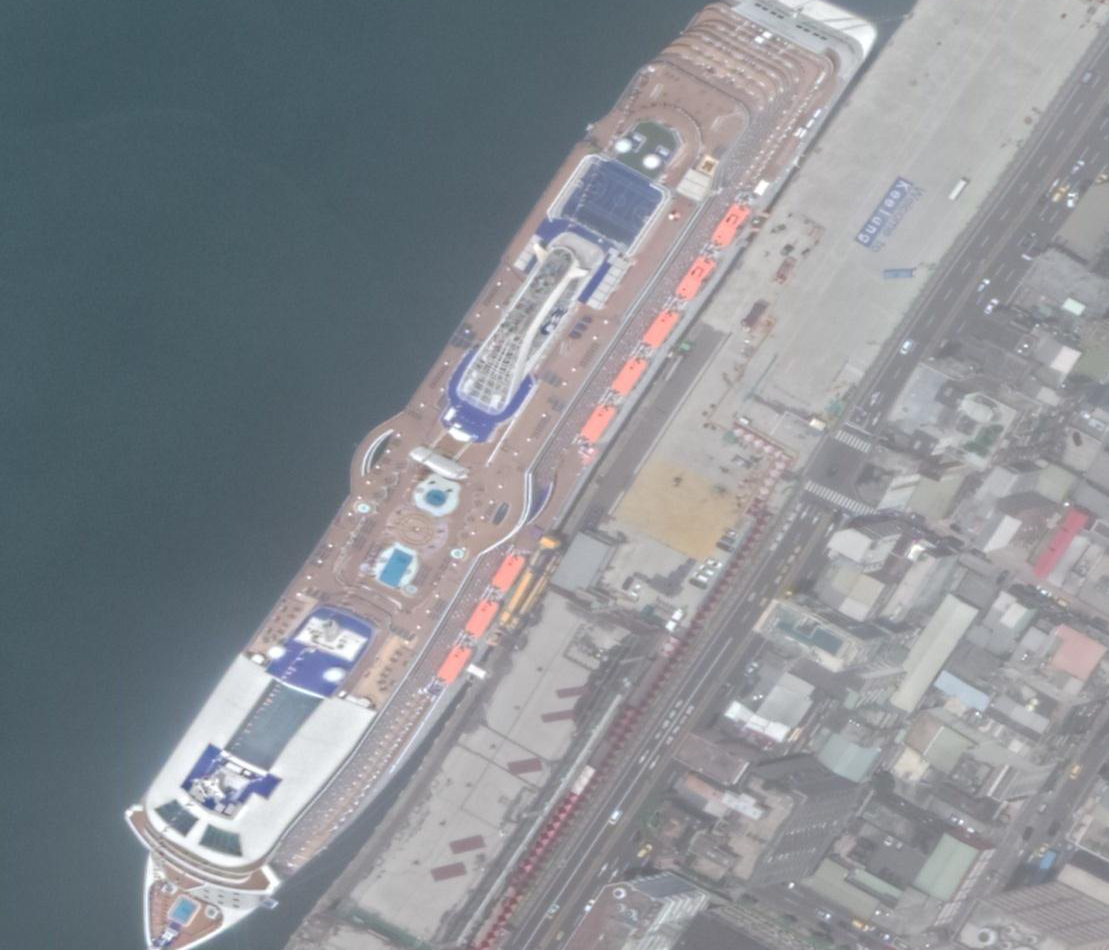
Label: Megayacht